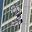
Label: 3